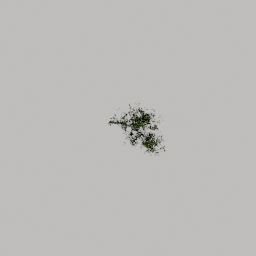
Label: nature